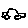
Label: car